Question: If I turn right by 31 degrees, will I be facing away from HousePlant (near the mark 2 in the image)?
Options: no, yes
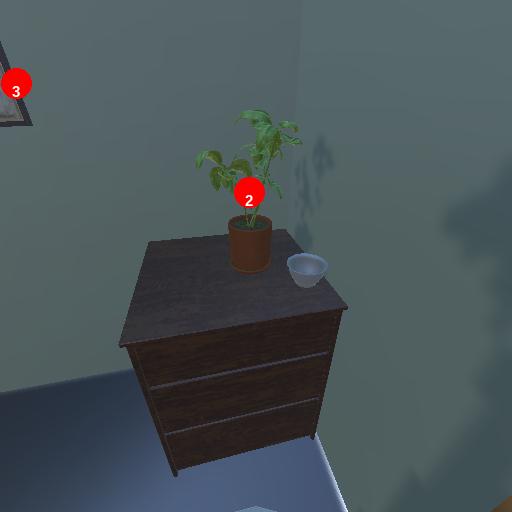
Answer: no